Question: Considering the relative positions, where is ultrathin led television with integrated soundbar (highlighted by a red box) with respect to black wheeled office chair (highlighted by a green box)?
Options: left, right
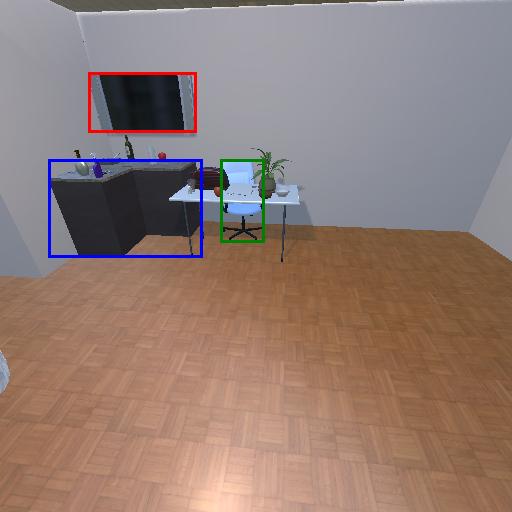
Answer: left